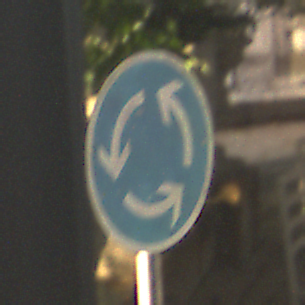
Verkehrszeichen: Kreisverkehr
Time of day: SunriseSunset
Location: Outdoor (Suburban)
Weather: Clear
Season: NotSpecified
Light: Natural